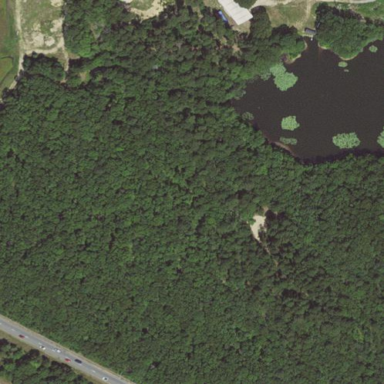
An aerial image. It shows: Nature reserve area for leisure land.